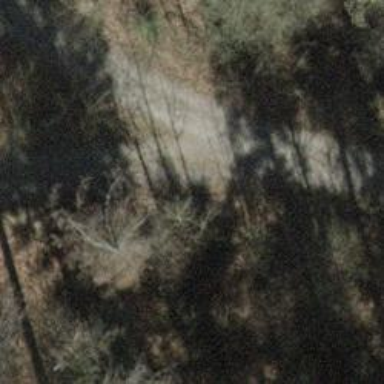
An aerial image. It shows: Track with fine gravel surface. The track has grade2 tracktype.